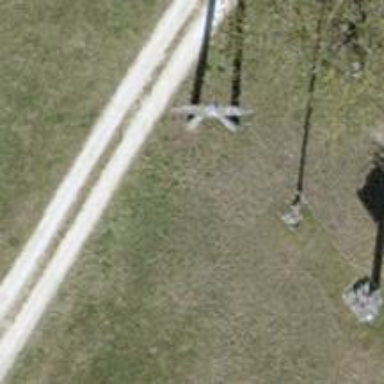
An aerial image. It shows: Power pole.